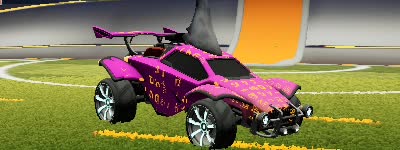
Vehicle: octane